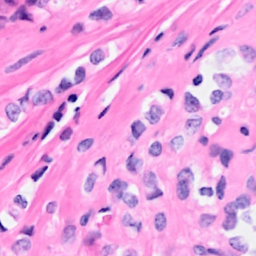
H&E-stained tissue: Breast